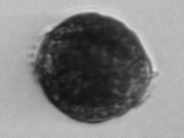
Label: Alexandrium_catenella